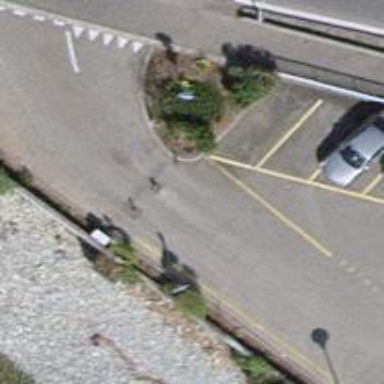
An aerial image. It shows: Bollard barrier.